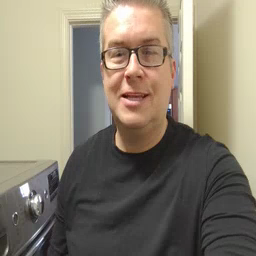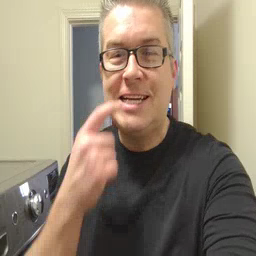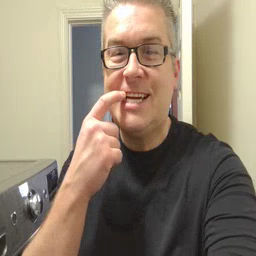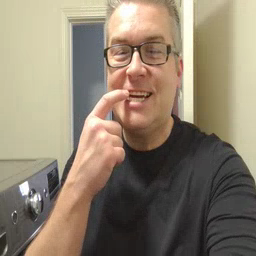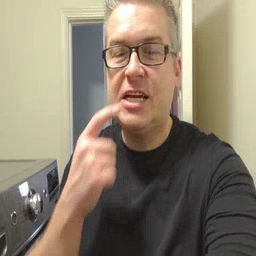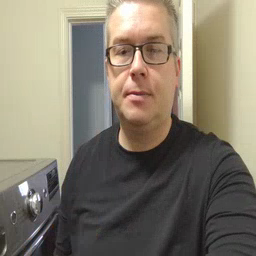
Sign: tooth